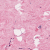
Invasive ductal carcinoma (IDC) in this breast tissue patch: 0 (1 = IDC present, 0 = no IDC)